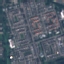
Land use / land cover class: Residential